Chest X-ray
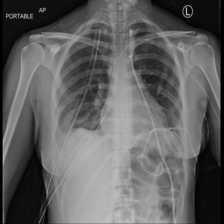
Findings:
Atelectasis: negative
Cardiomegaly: negative
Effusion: negative
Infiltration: negative
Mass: negative
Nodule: negative
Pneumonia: negative
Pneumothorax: negative
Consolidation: negative
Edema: negative
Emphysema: negative
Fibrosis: negative
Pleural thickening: negative
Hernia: negative